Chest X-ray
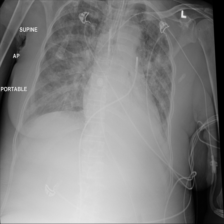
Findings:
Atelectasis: negative
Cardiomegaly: negative
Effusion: negative
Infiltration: negative
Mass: negative
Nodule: negative
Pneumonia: negative
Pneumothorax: negative
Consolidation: negative
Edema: negative
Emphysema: negative
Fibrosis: negative
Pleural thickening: negative
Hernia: negative